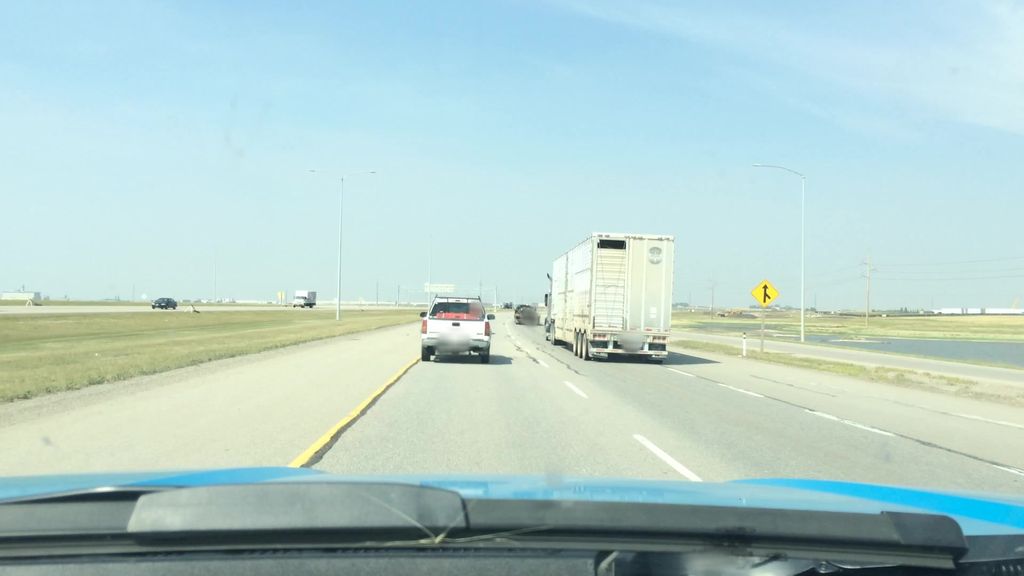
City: calgary